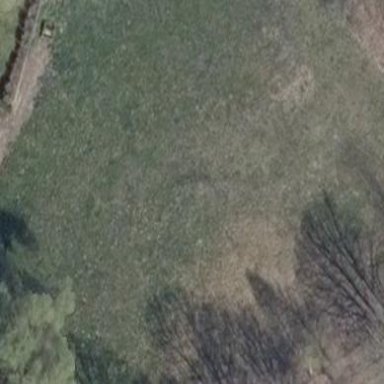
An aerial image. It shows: Beautiful meadow.